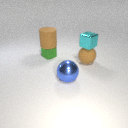
large blue metal sphere to the left of large brown rubber sphere